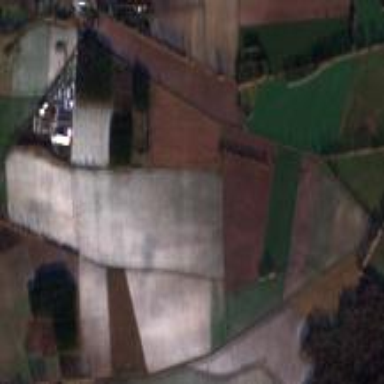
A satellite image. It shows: Picturesque farmland scene.